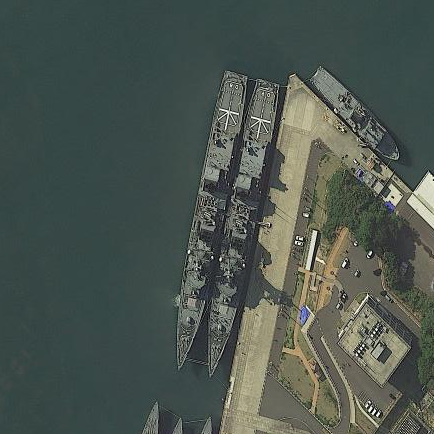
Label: cruiser